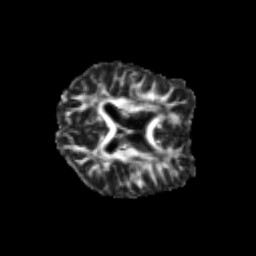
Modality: FA
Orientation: axial
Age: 26
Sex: female
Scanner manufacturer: siemens
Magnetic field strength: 3 T
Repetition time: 3.5 s
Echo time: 0.113 s